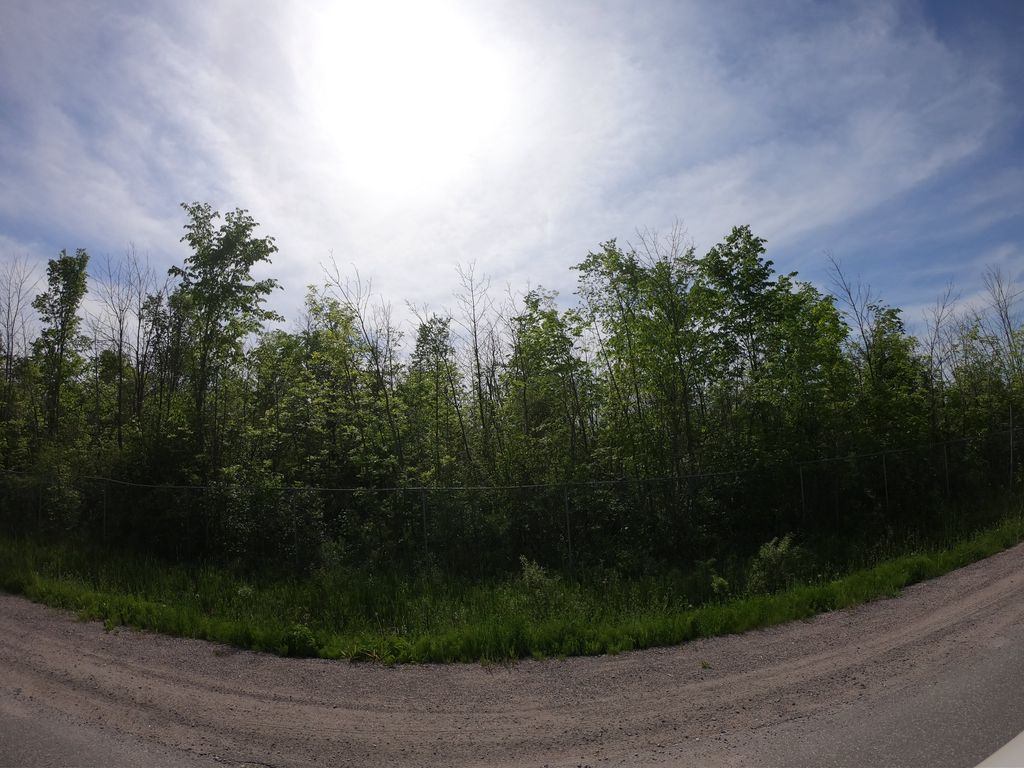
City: ottawa-gatineau